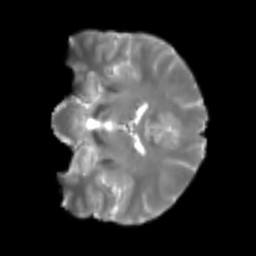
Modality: T2w
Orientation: coronal
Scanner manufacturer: siemens
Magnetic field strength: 3 T
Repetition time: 4 s
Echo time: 0.0594 s